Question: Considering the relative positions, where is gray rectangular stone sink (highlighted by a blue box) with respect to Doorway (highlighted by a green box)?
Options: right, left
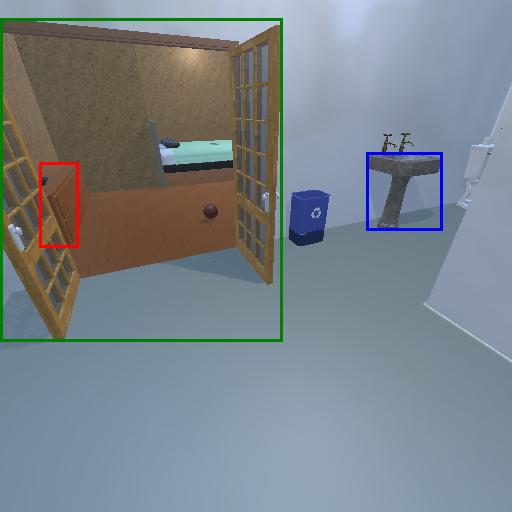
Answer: right